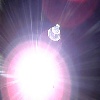
Label: sunburn